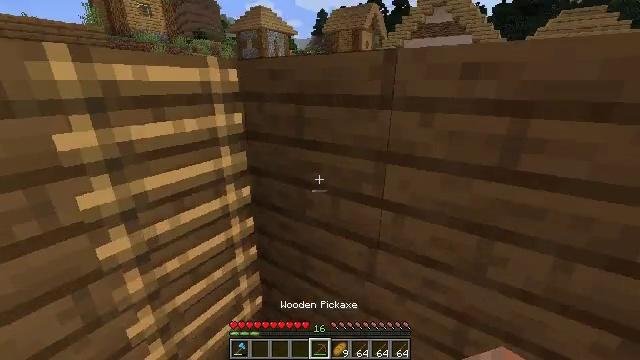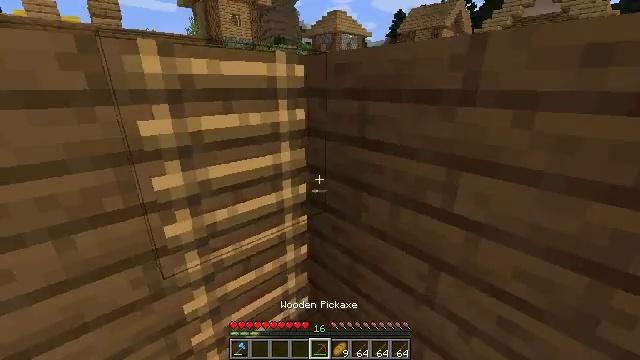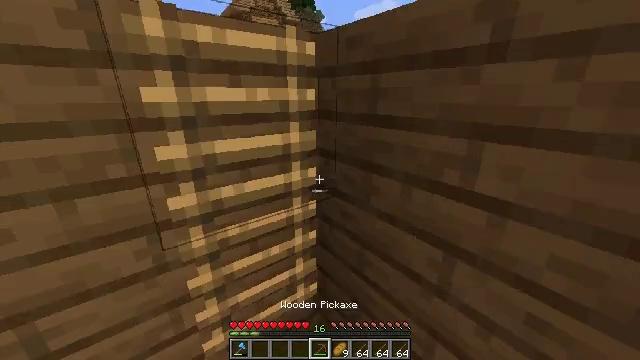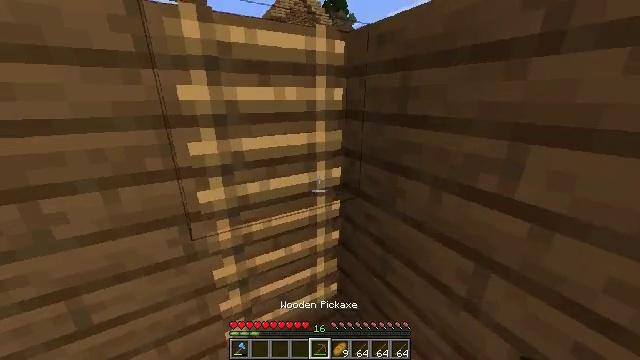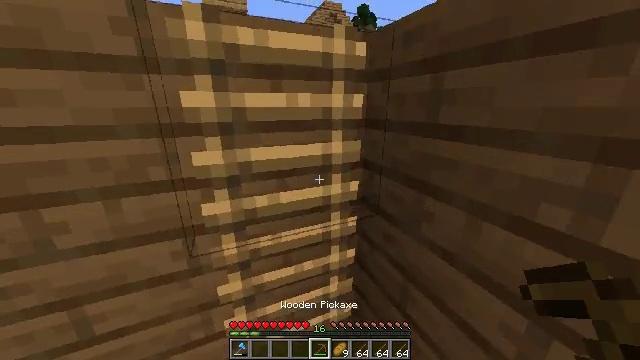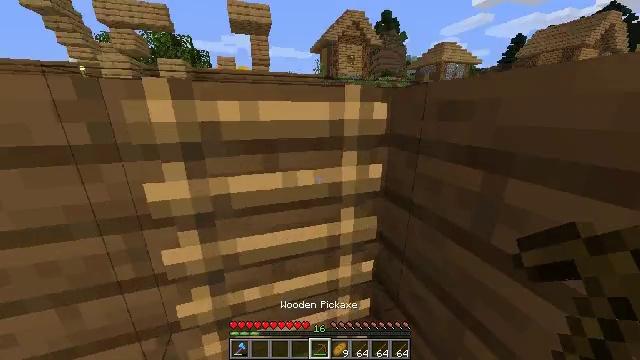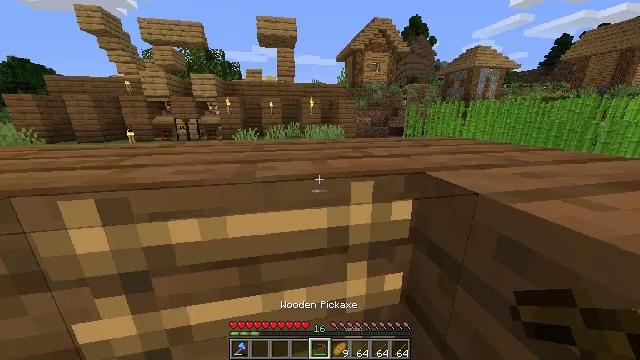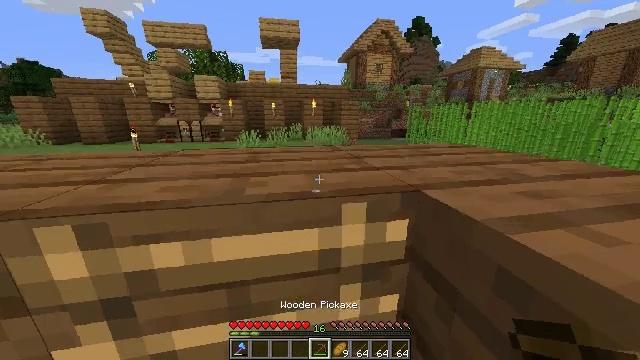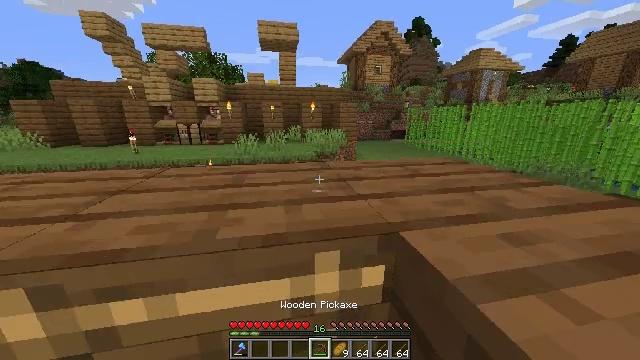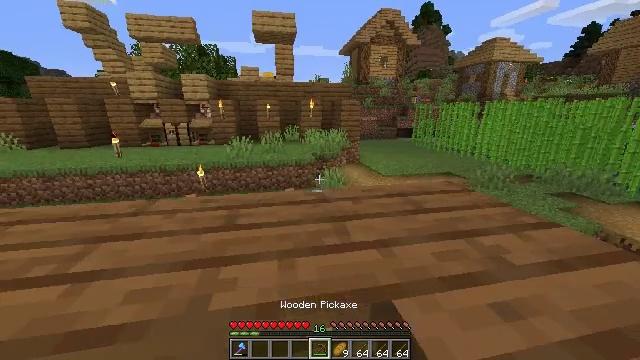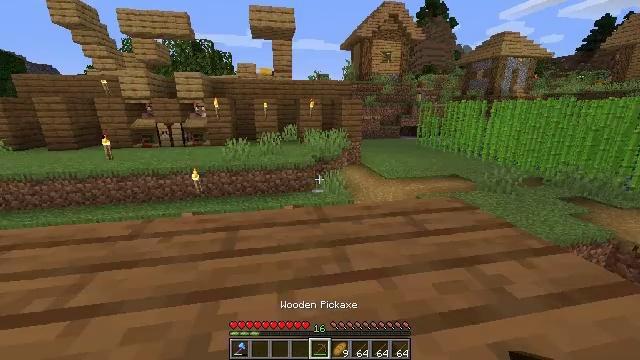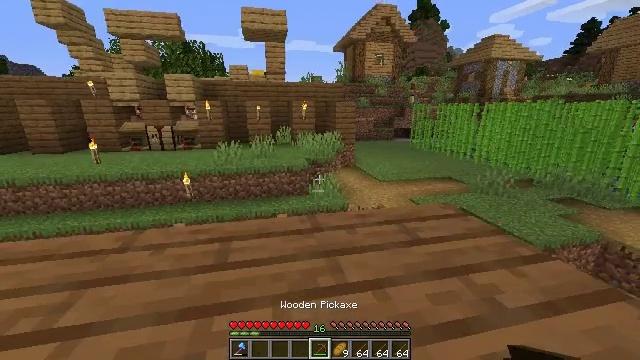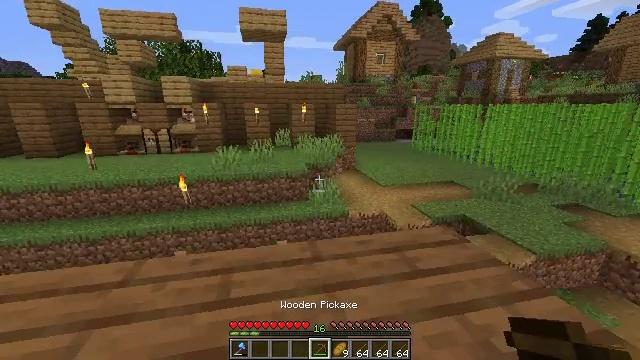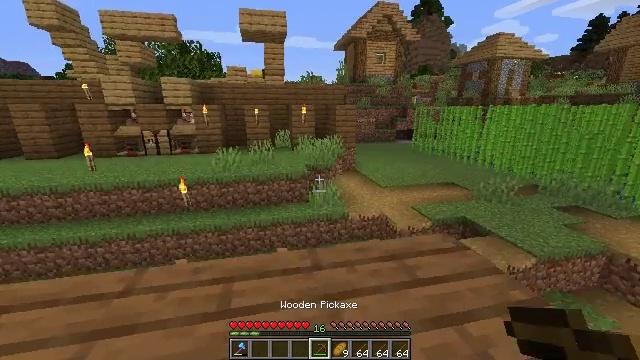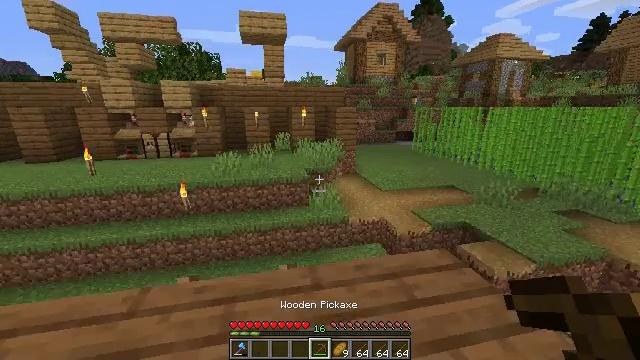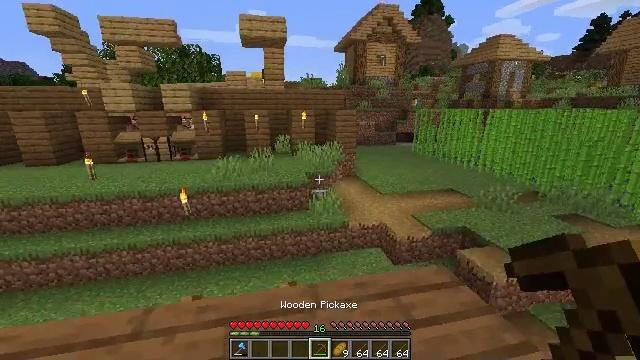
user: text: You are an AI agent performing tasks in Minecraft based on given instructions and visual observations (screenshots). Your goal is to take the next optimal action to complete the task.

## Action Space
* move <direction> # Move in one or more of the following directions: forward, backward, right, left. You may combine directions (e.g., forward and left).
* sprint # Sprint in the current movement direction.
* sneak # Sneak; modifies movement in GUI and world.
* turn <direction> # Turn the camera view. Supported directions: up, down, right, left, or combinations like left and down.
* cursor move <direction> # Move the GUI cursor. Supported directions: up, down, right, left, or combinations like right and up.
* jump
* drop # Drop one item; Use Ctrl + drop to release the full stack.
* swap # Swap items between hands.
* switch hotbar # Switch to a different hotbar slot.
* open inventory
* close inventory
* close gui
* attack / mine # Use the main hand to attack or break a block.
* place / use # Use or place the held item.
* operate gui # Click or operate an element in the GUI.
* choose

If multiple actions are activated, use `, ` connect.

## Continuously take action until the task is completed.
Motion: motion action
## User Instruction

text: Attack the netherrack to gather it.
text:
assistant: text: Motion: move forward and move right, sprint, turn left, jump
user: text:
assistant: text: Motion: move forward and move right, sprint, turn left, jump
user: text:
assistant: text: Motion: move forward, sprint, turn left, jump
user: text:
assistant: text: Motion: move forward, sprint, turn left and up, jump
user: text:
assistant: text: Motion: move forward, sprint, turn left, jump
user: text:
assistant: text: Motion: move forward, sprint, turn left and up, jump
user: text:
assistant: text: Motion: move forward, sprint, jump
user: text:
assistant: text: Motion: move forward, sprint, jump
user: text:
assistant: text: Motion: move forward, sprint, jump
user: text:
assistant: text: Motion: move forward, sprint, jump
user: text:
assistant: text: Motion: move forward, sprint, turn right, jump
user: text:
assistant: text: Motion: move forward, sprint, jump
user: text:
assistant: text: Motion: move forward, sprint, jump
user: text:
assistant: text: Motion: move forward, sprint, jump
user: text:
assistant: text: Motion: move forward, sprint, jump
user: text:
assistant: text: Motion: move forward, sprint, turn right
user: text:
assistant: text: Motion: move forward, sprint, turn right and down
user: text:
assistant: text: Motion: move forward, sprint, turn right and down
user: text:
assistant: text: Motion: move forward, sprint
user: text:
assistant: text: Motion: move forward, sprint
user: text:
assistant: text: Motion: move forward, sprint, turn down
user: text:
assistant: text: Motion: move forward, sprint, turn left and down
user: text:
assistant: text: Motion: move forward, sprint
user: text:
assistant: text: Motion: move forward, sprint, turn down
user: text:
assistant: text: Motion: move forward, sprint, turn down
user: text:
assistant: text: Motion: move forward, sprint, turn down
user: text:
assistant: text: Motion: move forward, sprint, jump
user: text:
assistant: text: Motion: move forward, sprint, jump
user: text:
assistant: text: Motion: move forward, sprint, jump
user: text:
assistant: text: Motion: move forward, sprint, jump